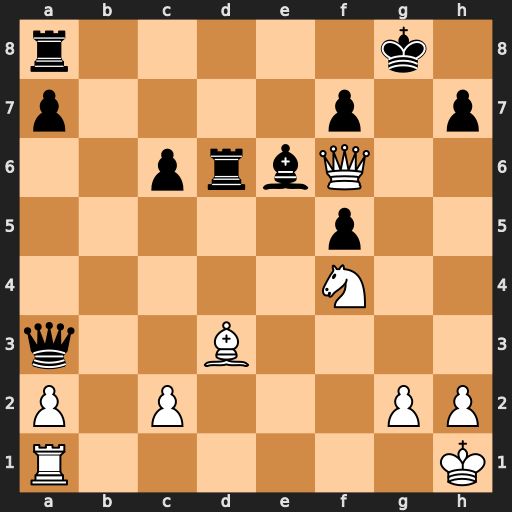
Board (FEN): r5k1/p4p1p/2prbQ2/5p2/5N2/q2B4/P1P3PP/R6K
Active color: w
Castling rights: -
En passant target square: -
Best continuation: Nh5 Kf8 Qh8+ Ke7 Qxa8